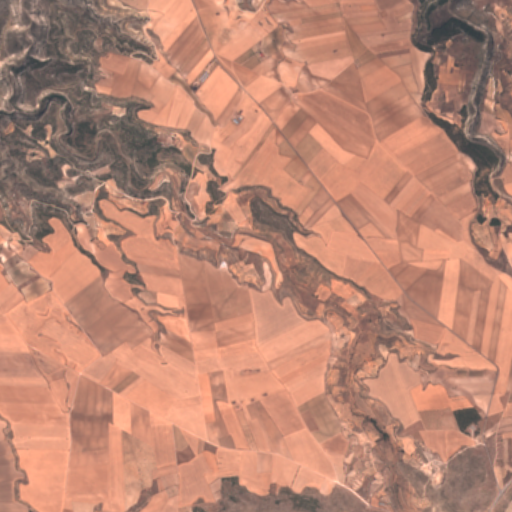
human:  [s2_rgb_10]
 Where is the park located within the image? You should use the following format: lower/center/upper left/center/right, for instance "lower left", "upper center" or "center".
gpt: The park is located in the lower right of the image.
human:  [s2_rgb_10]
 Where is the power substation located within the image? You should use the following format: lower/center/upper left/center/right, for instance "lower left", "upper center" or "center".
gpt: The power substation is located in the lower right of the image.
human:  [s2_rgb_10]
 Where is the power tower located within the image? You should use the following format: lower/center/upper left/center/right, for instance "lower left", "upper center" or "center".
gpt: The power tower is located in the lower right of the image.
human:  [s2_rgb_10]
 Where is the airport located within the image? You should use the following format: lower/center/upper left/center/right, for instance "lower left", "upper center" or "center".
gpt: There is no airport in the image.